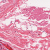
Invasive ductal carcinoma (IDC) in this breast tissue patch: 0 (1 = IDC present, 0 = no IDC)